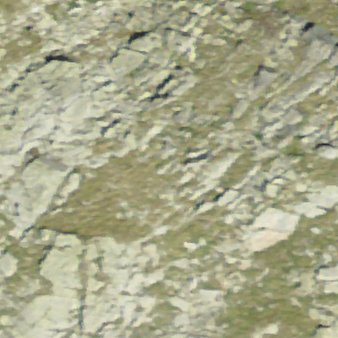
Label: other